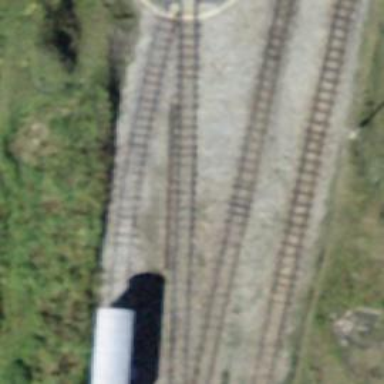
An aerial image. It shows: Preserved narrow-gauge railway yard.